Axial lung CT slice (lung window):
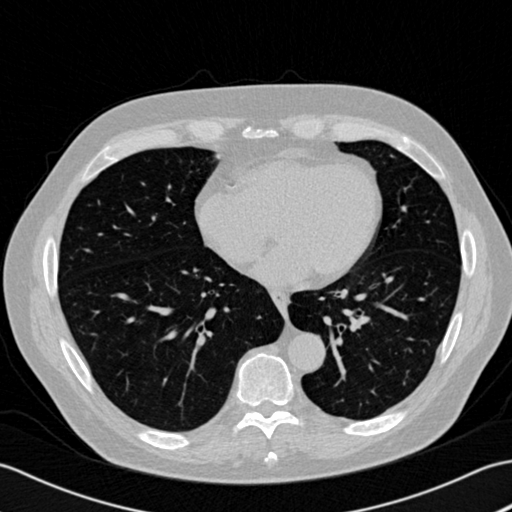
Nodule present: no